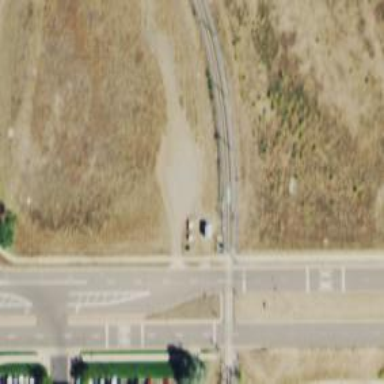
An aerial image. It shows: Light rail electrified with contact line.